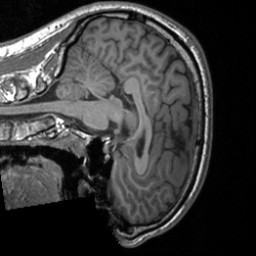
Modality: T1w
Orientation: sagittal
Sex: male
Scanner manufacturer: siemens
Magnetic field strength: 3 T
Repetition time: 1.9 s
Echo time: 0.00226 s